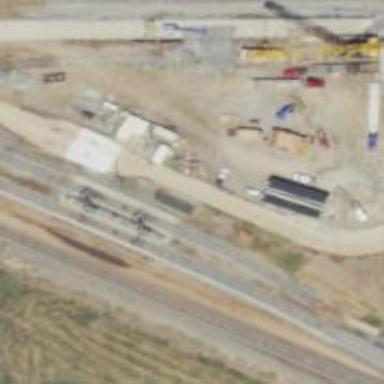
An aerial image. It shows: Loading rack beside railway siding.